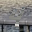
Label: 4